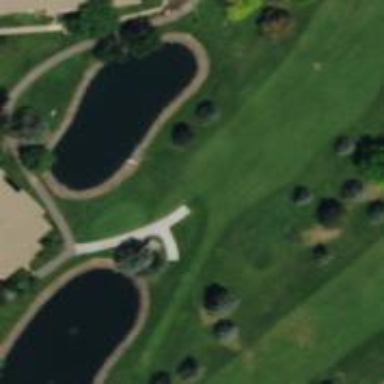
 known for its high-grade surface quality."